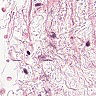
Metastatic tissue present: no